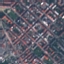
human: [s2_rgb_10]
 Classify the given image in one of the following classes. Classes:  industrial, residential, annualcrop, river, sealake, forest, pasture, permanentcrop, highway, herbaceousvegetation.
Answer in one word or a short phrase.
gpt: Residential